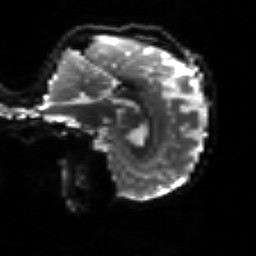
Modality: sbref
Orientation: sagittal
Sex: male
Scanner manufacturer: siemens
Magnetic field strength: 3 T
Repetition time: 5 s
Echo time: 0.071 s